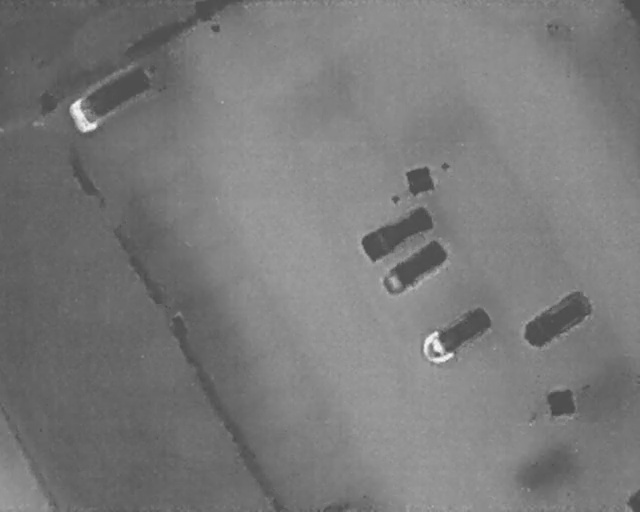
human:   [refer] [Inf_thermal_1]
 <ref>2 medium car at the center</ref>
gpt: <box>[[60, 38, 64, 52, 151], [62, 45, 67, 59, 144]]</box>

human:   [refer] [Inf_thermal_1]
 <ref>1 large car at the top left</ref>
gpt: <box>[[14, 10, 20, 27, 149]]</box>

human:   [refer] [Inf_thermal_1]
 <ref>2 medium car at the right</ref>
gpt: <box>[[68, 58, 73, 73, 147], [84, 55, 89, 69, 149]]</box>